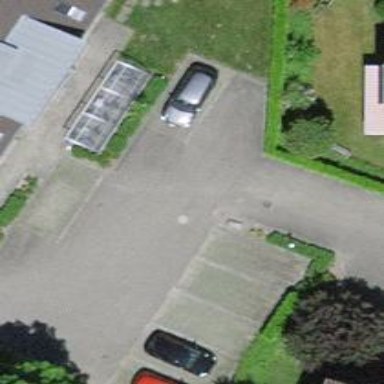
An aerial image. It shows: Alleyway designated as service road.